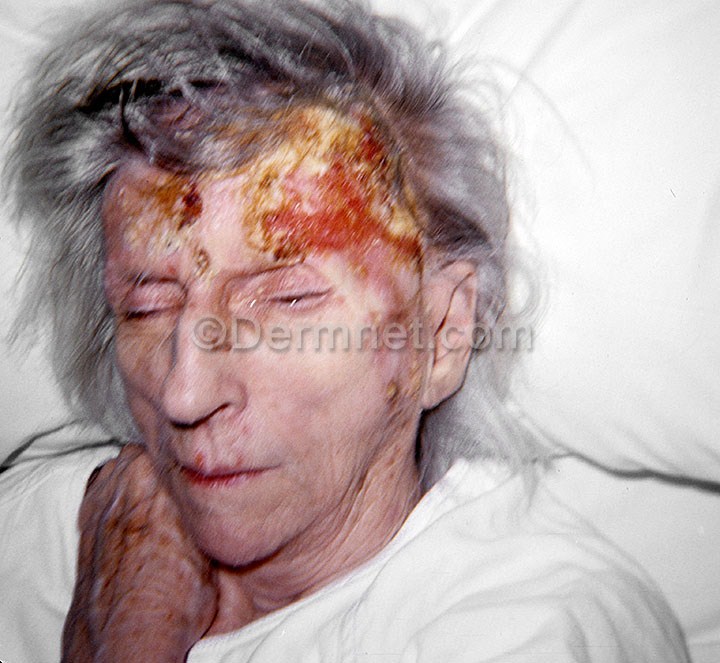
Disease: Actinic Keratosis Basal Cell Carcinoma and other Malignant Lesions